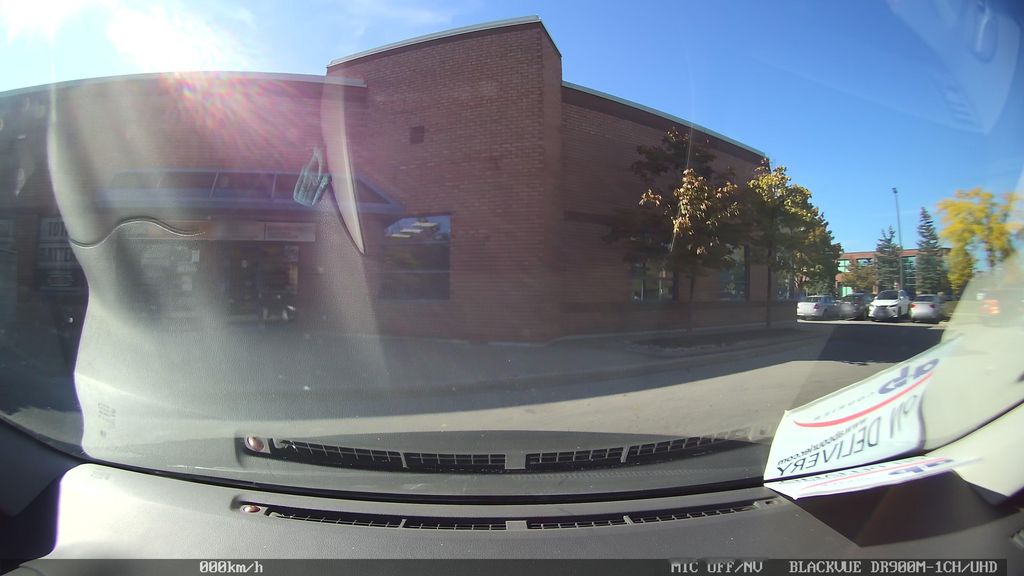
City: toronto